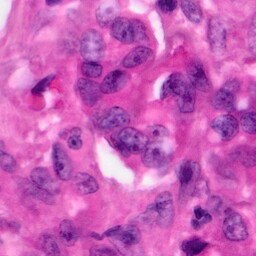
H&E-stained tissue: Pancreatic